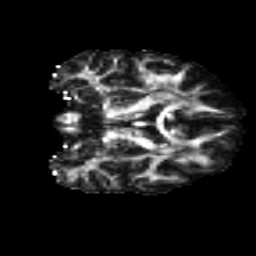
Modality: FA
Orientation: coronal
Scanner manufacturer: siemens
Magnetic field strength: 3 T
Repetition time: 4.16 s
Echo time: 0.0806 s